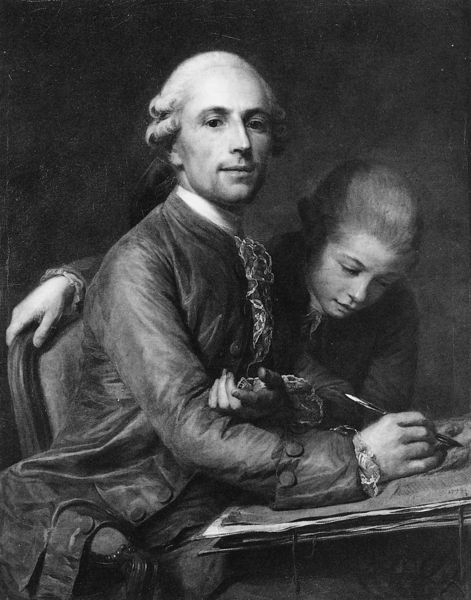
Titel: Antoine Vestier et son fils Nicolas; Antoine Vestier und sein Sohn Nicolas
Künstler: Antoine Vestier
Institution: Collection Monsieur Raymond Daney de Marcillac, France, EU
Schlagwörter: feder, mann, schatten, sitzen, grau, nase, schwarz, stuhl, tisch, weiss, zeichnung, jung, arm, ärmel, bild, haare, spitzen, kinn, locken, rokoko, perücke, lehrer, knöpfe, buch, radierung, stich, pult, schreiben, schreiber, schüler, stizen, l, onenrokoko, mann doppelporträt schreibfeder